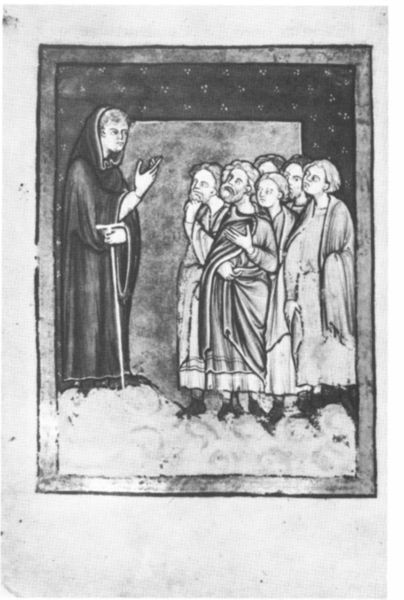
Titel: Das Leben des heiligen Cuthbert
Künstler: Beda Venerabilis
Standort: Herstellungsort: Durham (EU - GB)
Institution: London, British Library
Schlagwörter: gruppe, hand, himmel, kopf, mann, umhang, weiß, menschen, fenster, frau, geste, glas, grau, kleider, männer, schwarz, zeichnung, wolke, muster, ornament, bart, rahmen, kutte, mantel, blatt, publikum, stock, schule, stab, rand, schwarzweiss, illustration, buchdruck, prediger, jesus, romanik, mönch, predigt, heiliger, fresko, schüler, jünger, fragend, schafe, hirte, zuhörer, miniatur, petrus, handschrift, gläubige, erklärung, kapuze, eintritt, lehre, umhand, apostel, buchmalerei, lehren, incunabel, kodex, himmelstür